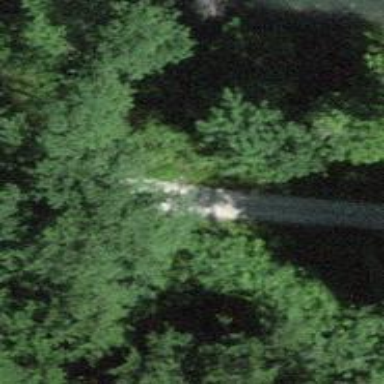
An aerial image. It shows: Gravel path with excellent trail visibility. The tracktype is grade 2.